Question: Currently I have a website setup with apache on ubuntu.
I'd like to customize the "Index of" file (the one that comes up when there is no index.html/php/etc as defined under DirectoryIndex) to remove the line of text that says "Apache/x.x.x (Ubuntu) Server at domain Port #".
I'm not sure where this file is located (in order to locate it and edit it). Additionally, I'd like to know how to have Apache point towards a different file (e.g. comment out the indexof.file and have it point towards a customized indexof2.file).
Image of the "Index of" file that I'm talking about:

Summary of my questions:
1) Where is the "Index of" file located
2) How can I direct Apache to use a different "Index of" file (when there are no index.html/php/etc in that directory).
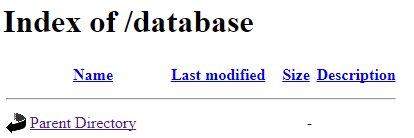
Answer: The automatic index Apache generates is handled by this module (available by default): <URL>
The customisation options would be way to long to explain here but they definitely exist, and are detailed in the link above.
More specifically, you want to have a look at the styling options from this chapter: <URL>
You can also find "premade" option packages like this one: <URL>
It's probably worth looking at this to understand how it works and get a good example of what's possible.
In this specific example, there's a lot of 'IndexOptions' involved, as you can see in <URL>
Definitely not something easy to implement as this not just a file to edit, like you would edit a template, but there's room for customisation.